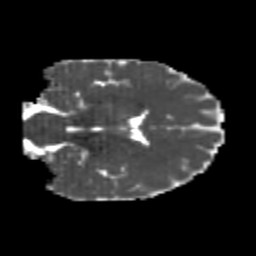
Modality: MD
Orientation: coronal
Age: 20
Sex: female
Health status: healthy
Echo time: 0.074 s